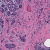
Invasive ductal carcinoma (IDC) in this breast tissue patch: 0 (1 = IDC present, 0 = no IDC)